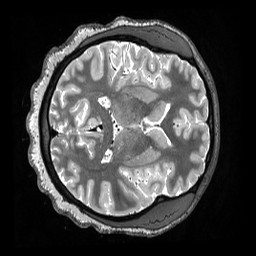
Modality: T2w
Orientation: axial